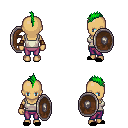
a pixel art fantasy rpg character, female body template, human, tanned skin, white pirate shirt, magenta pants, green mohawk hairstyle, cloth bracers, black slippers, shield, four views (front, back, left, right), 2x2 character sprite sheet, small pixel art, hard edges, no anti-aliasing